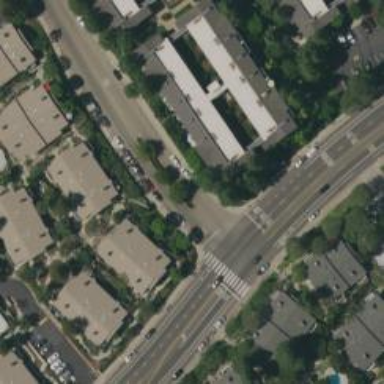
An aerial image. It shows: Stop road.